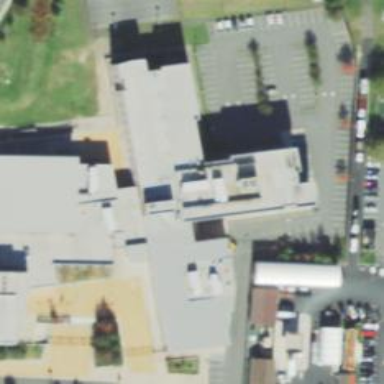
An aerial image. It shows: School building or complex.